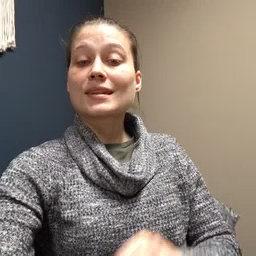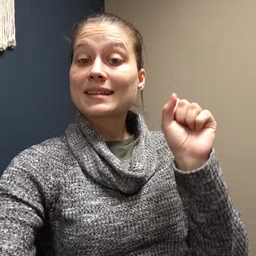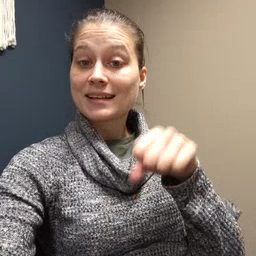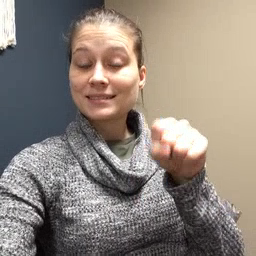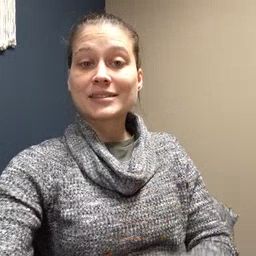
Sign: yes